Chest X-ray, PA view. Patient: 48 years old, sex M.
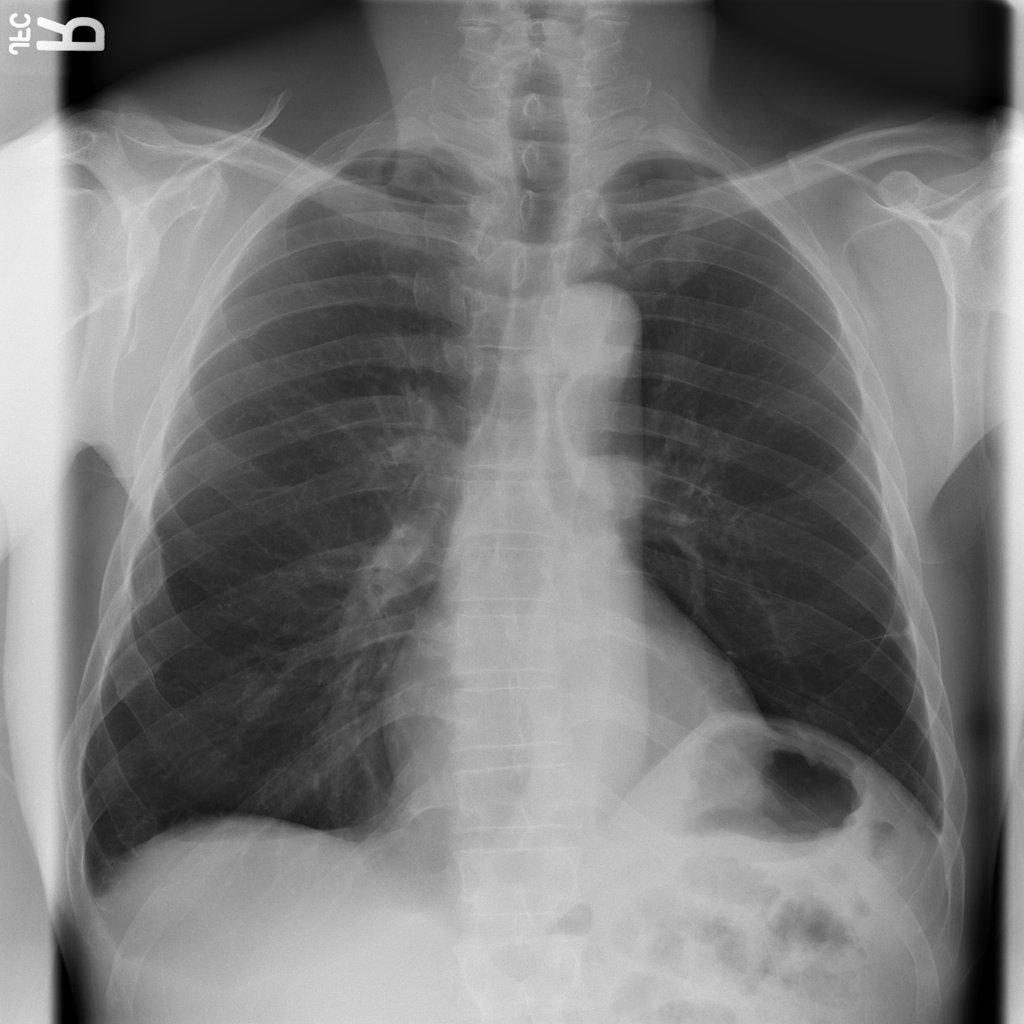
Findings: No Finding